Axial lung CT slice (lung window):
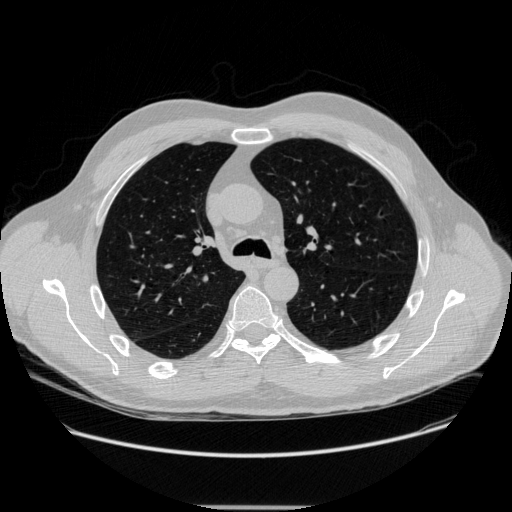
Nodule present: no